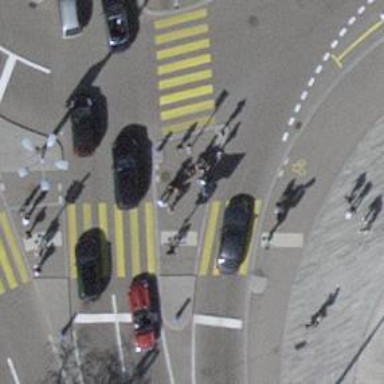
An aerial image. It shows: Kerb barrier.